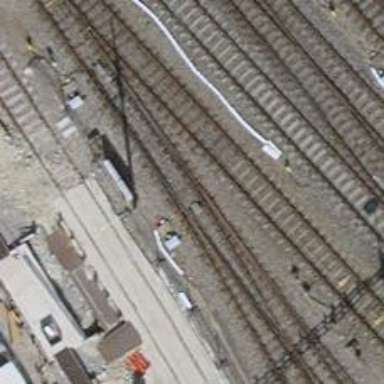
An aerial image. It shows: Railway switch.